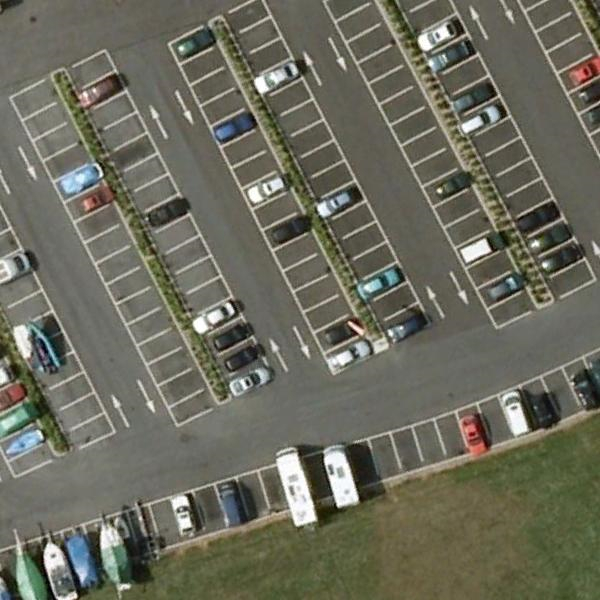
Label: Parking